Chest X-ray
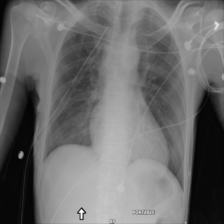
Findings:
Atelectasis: negative
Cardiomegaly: negative
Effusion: negative
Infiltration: negative
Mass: negative
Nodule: negative
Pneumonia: negative
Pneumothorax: negative
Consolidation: negative
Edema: negative
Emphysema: negative
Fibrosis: negative
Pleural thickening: negative
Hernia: negative